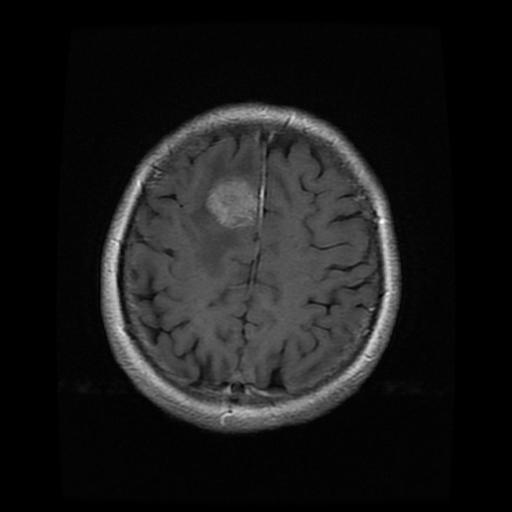
Label: meningioma